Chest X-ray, AP view. Patient: 38 years old, sex M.
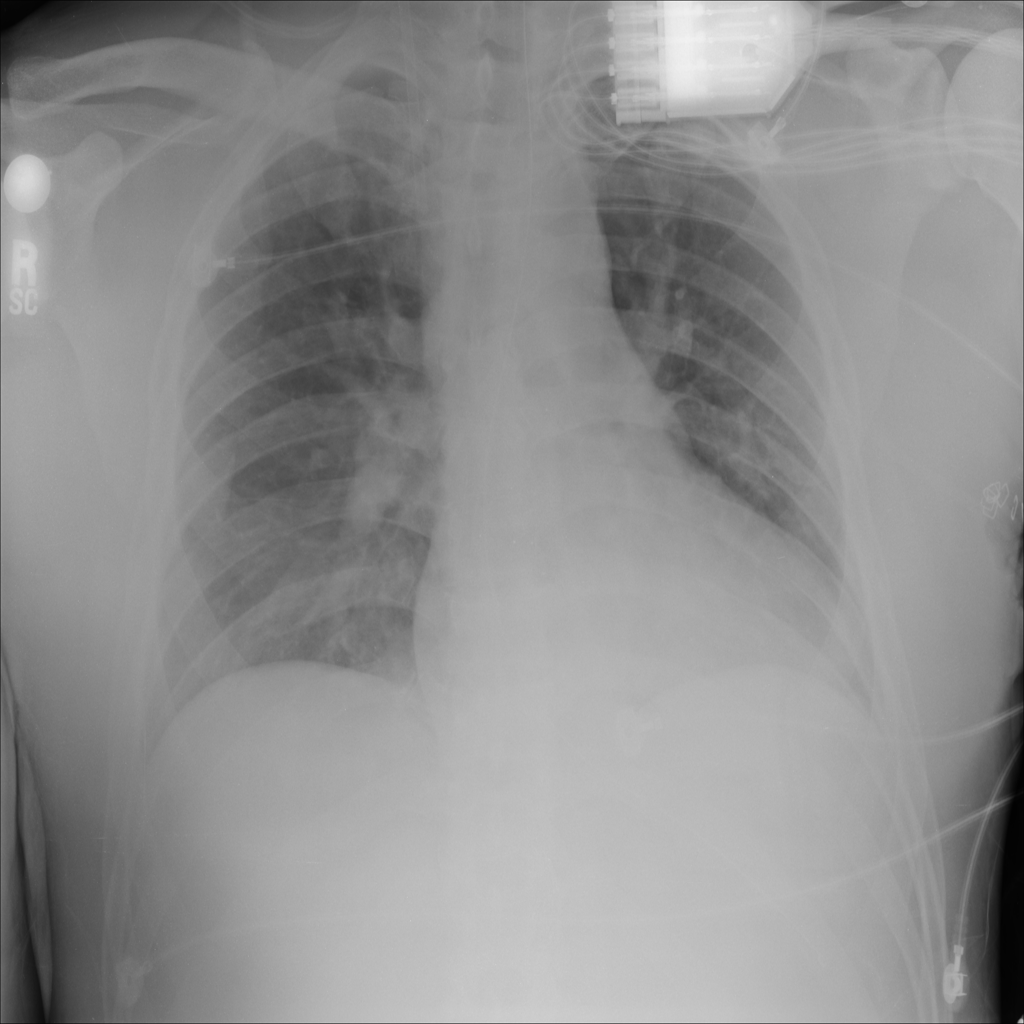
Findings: No Finding